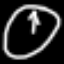
Label: clock